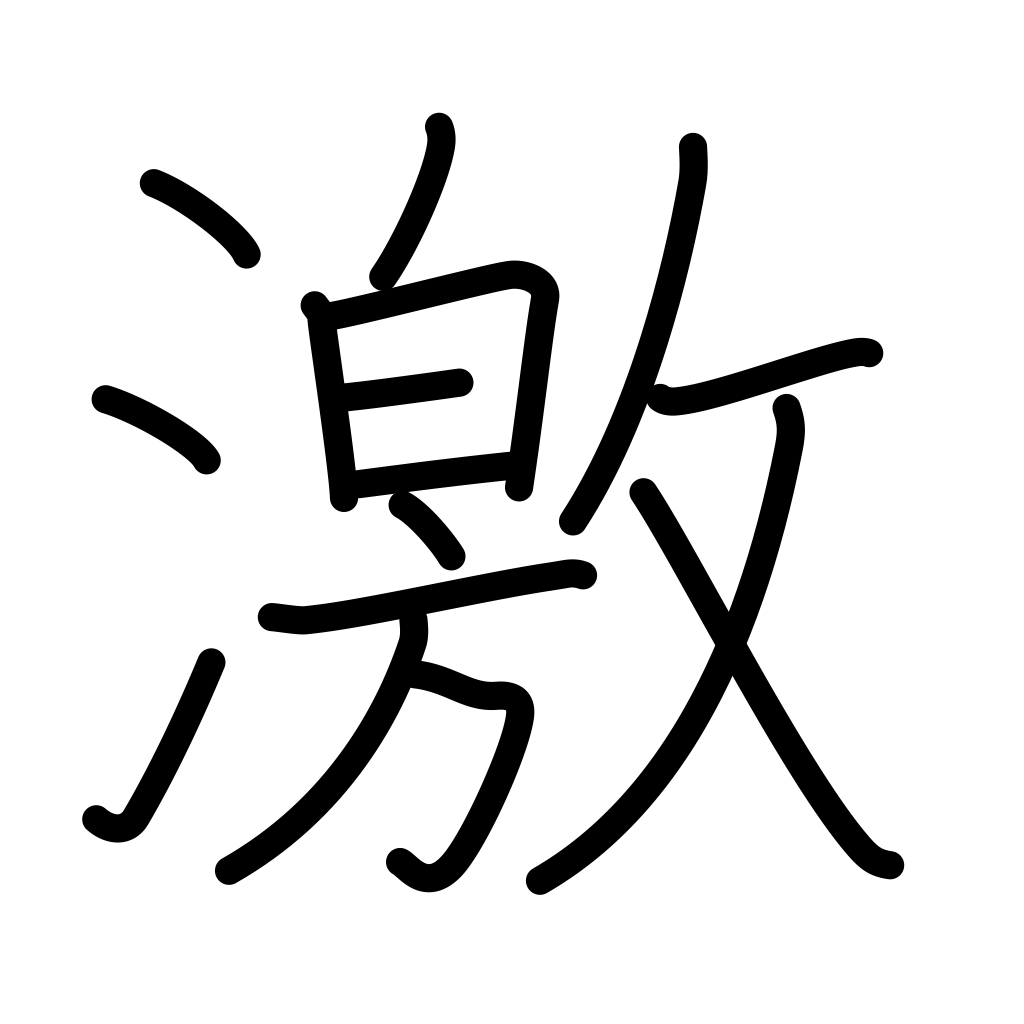
Meaning: violent, get excited, enraged, chafe, incite